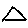
Label: triangle